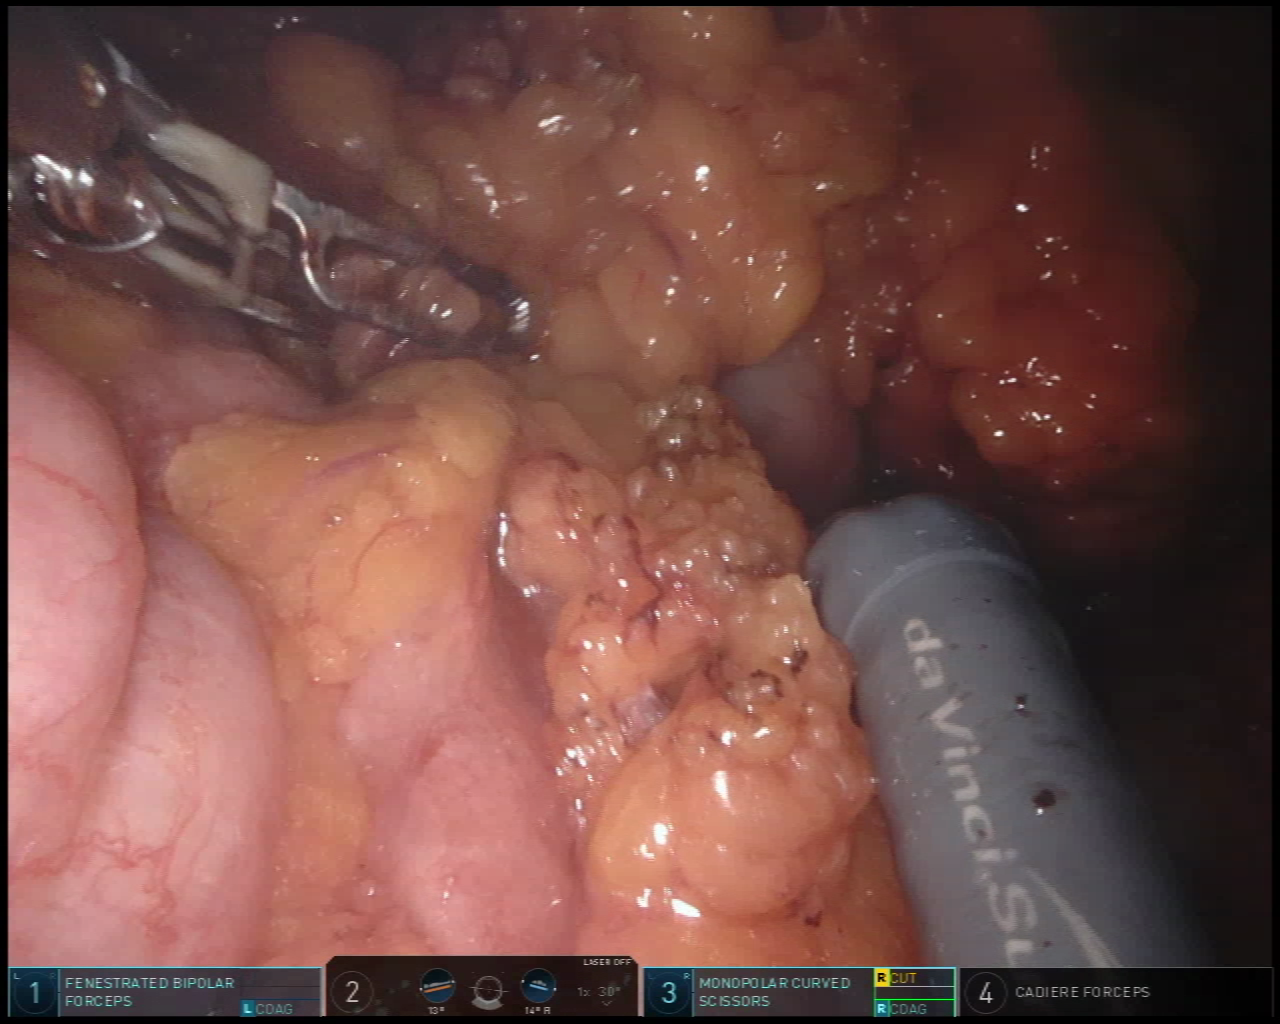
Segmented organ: stomach
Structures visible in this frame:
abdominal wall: no
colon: yes
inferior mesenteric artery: no
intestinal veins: no
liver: no
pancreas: no
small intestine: no
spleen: no
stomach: yes
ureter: no
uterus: no
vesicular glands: no